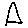
Label: triangle